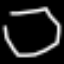
Label: octagon